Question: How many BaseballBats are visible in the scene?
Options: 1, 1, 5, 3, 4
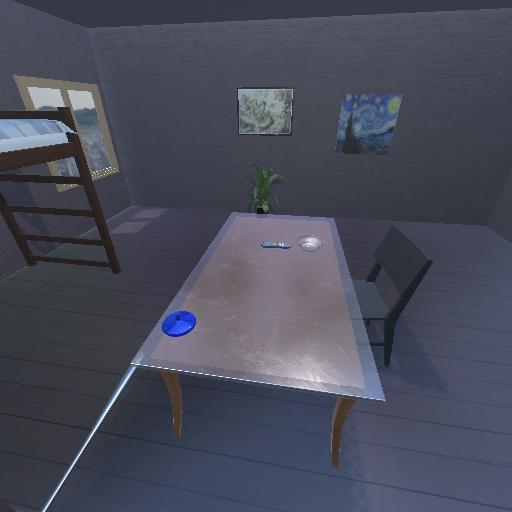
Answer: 1